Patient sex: M
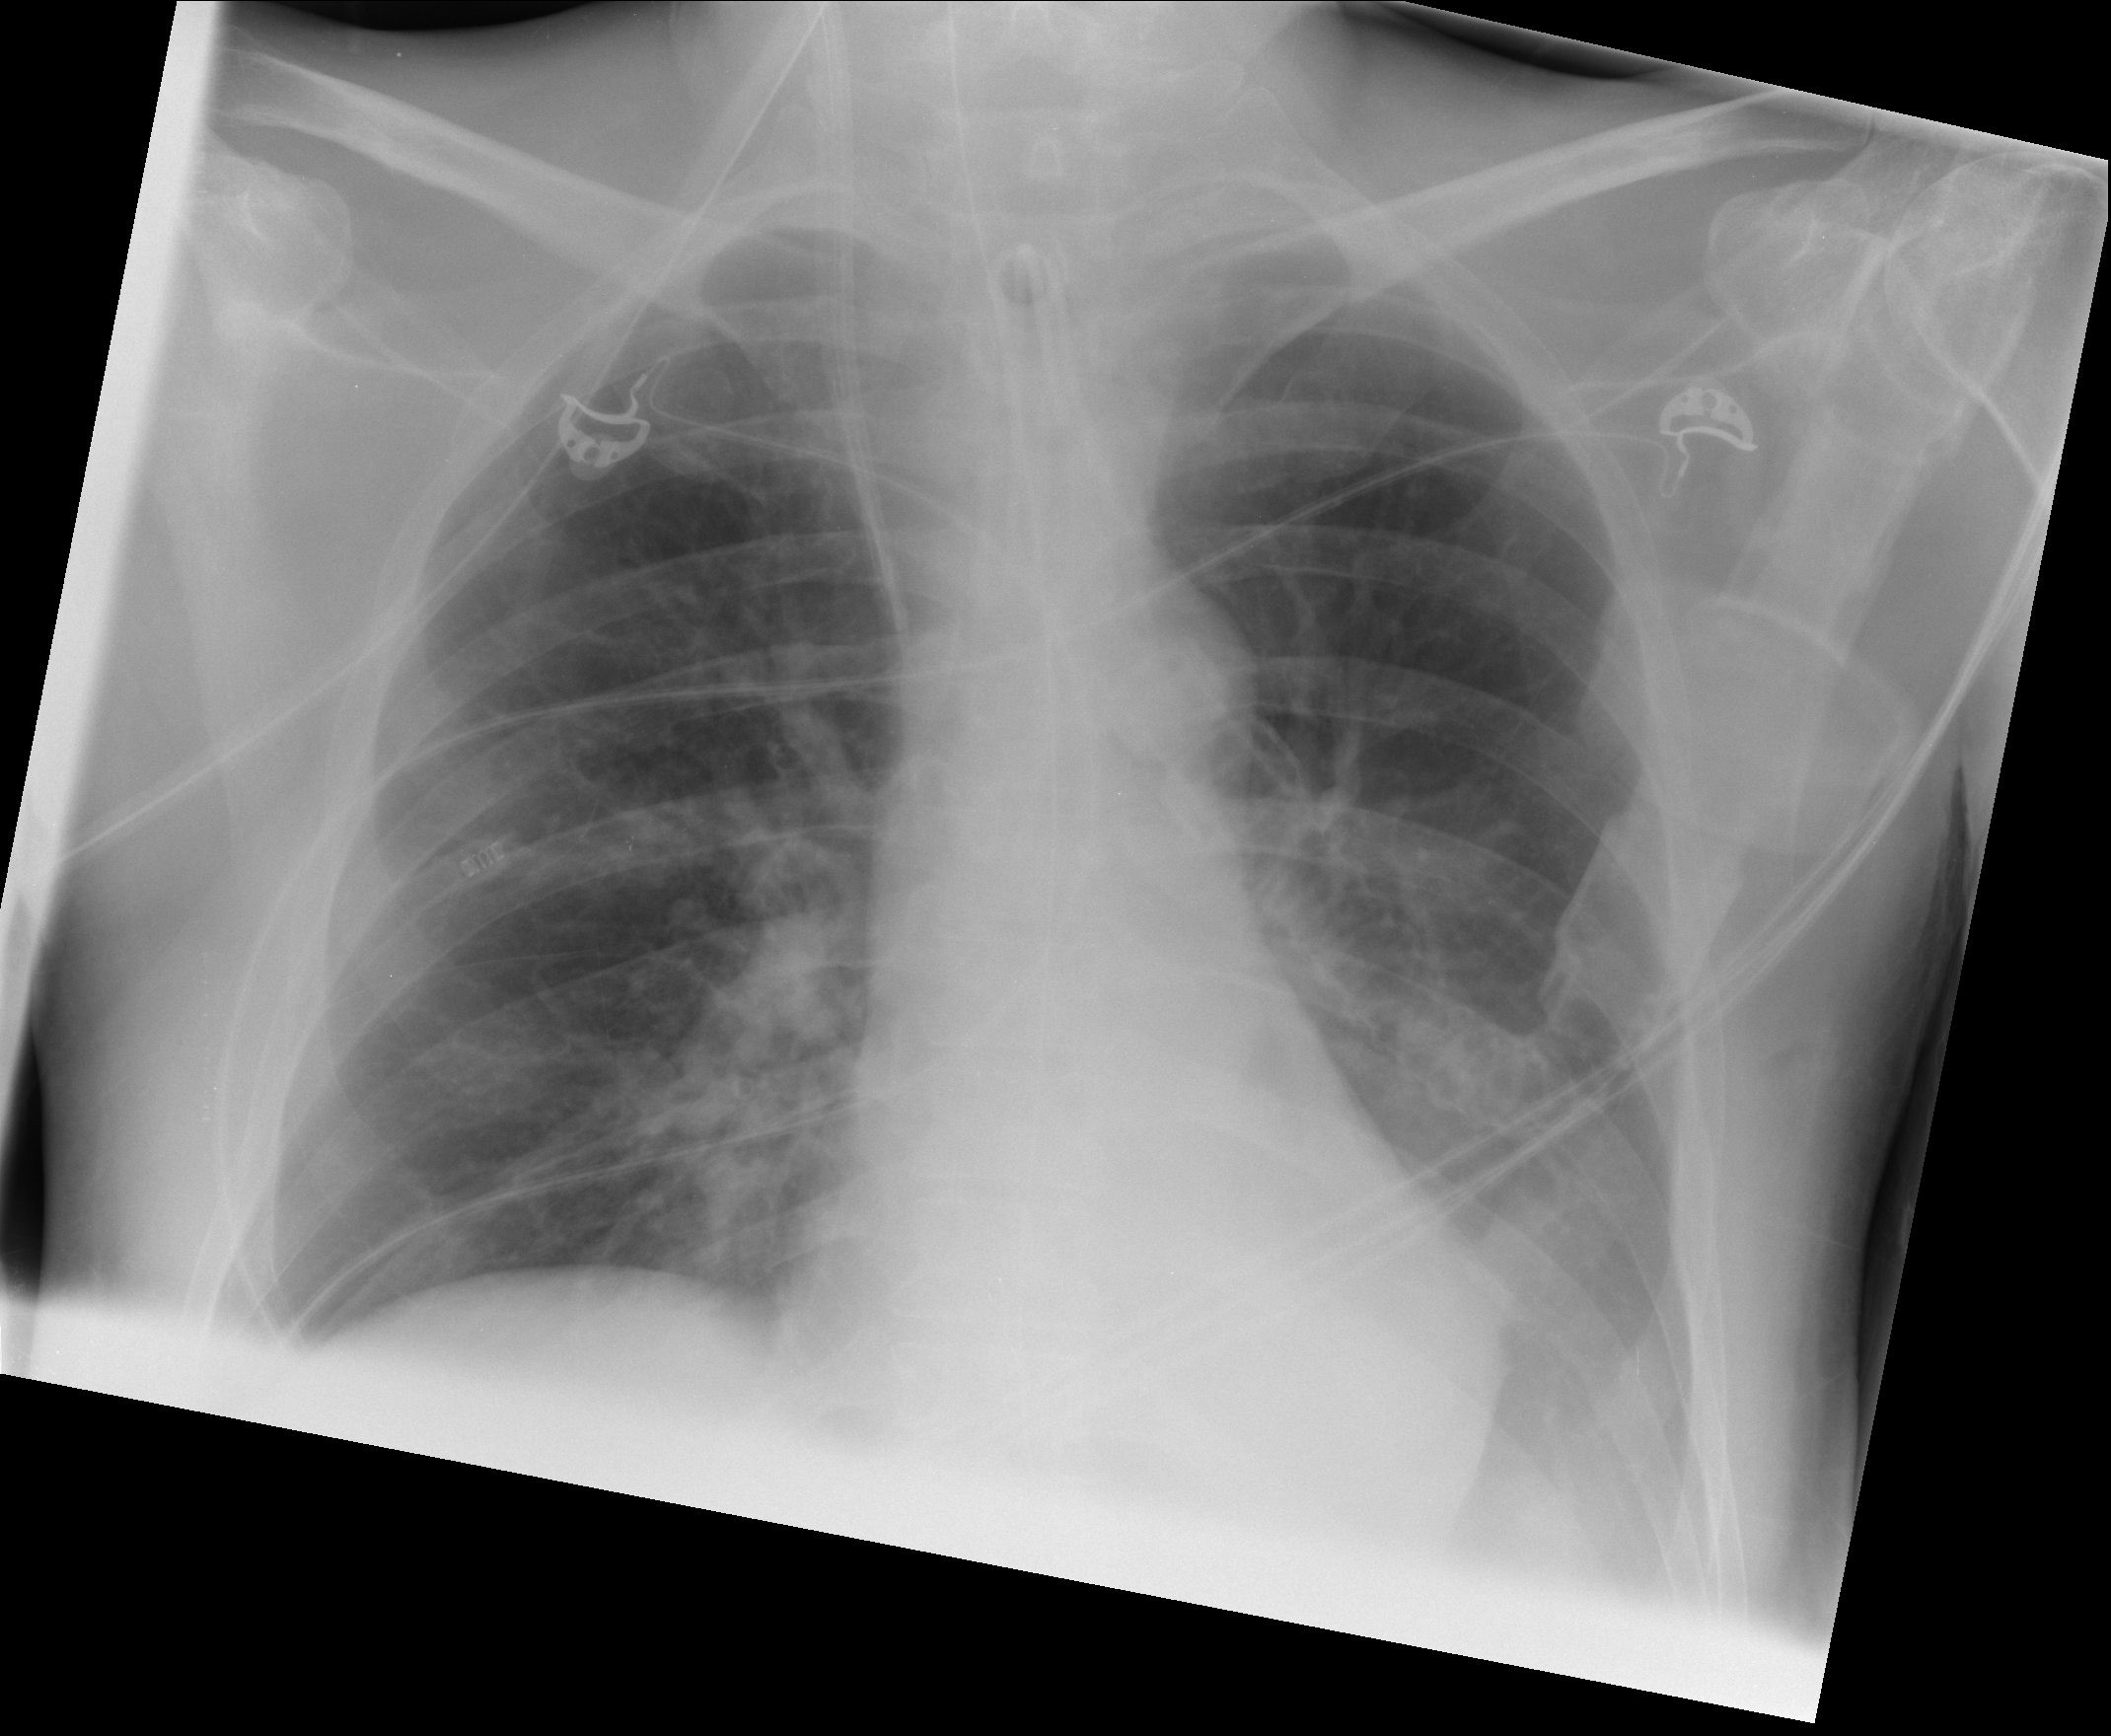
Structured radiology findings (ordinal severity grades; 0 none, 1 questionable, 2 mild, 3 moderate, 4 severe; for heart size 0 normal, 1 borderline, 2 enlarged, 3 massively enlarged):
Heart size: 0
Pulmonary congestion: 0
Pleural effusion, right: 0
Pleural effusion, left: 2
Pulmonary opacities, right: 0
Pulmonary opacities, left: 0
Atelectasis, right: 0
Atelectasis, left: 2